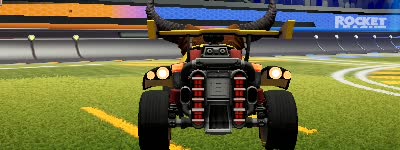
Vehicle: octane